Field crop: maize
Growth stage: 2
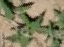
Species: atriplex